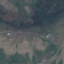
Label: HerbaceousVegetation